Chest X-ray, AP view. Patient: 42 years old, sex F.
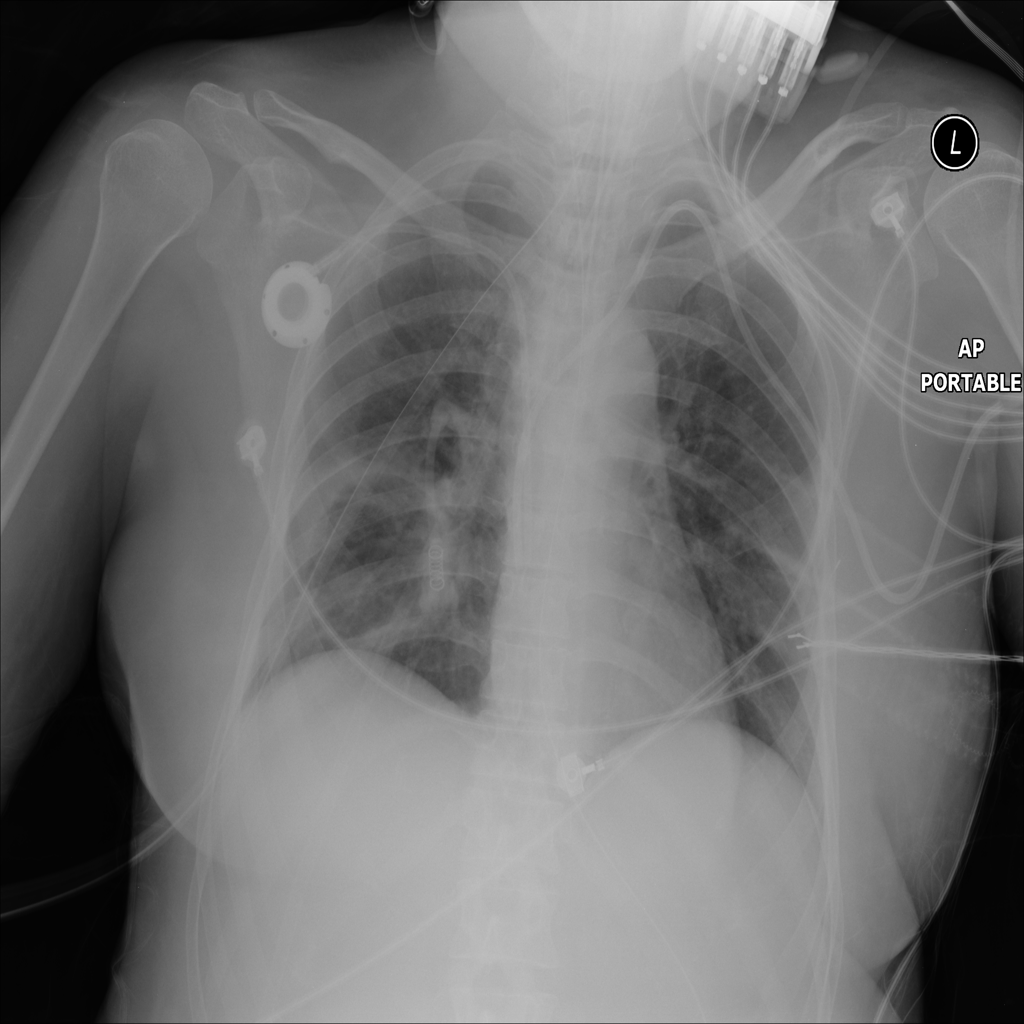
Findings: No Finding